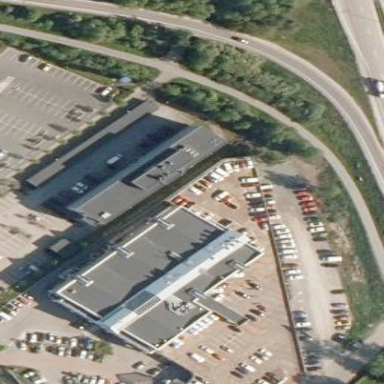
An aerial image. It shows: Office building with flat roof. The building is colored white.